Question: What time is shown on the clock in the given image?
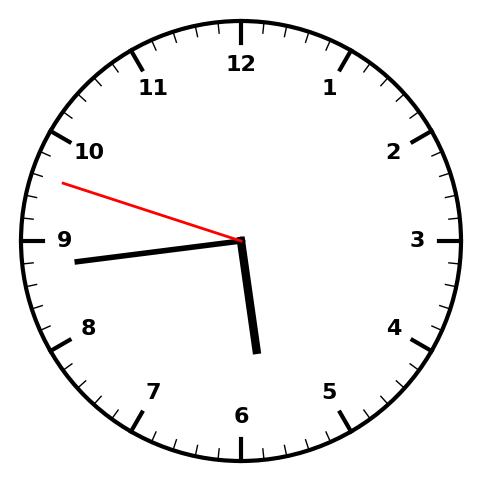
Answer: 05:43:48